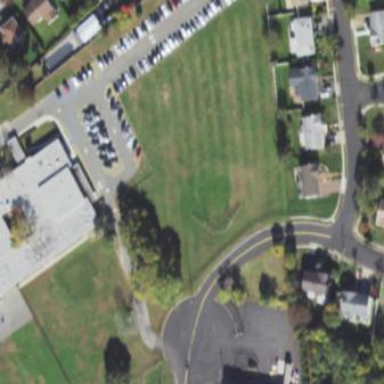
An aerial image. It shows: School.